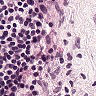
Metastatic tissue present: no